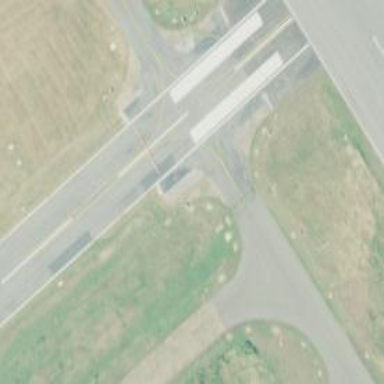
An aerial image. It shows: Runway at airport.